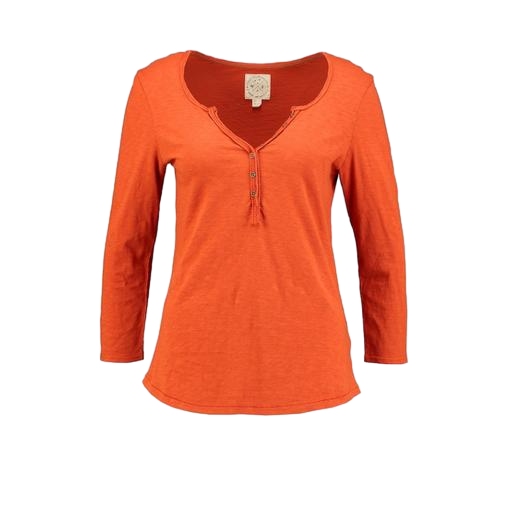
henley shirt, orange slub tee, long-sleeve henley tee, white background